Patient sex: M
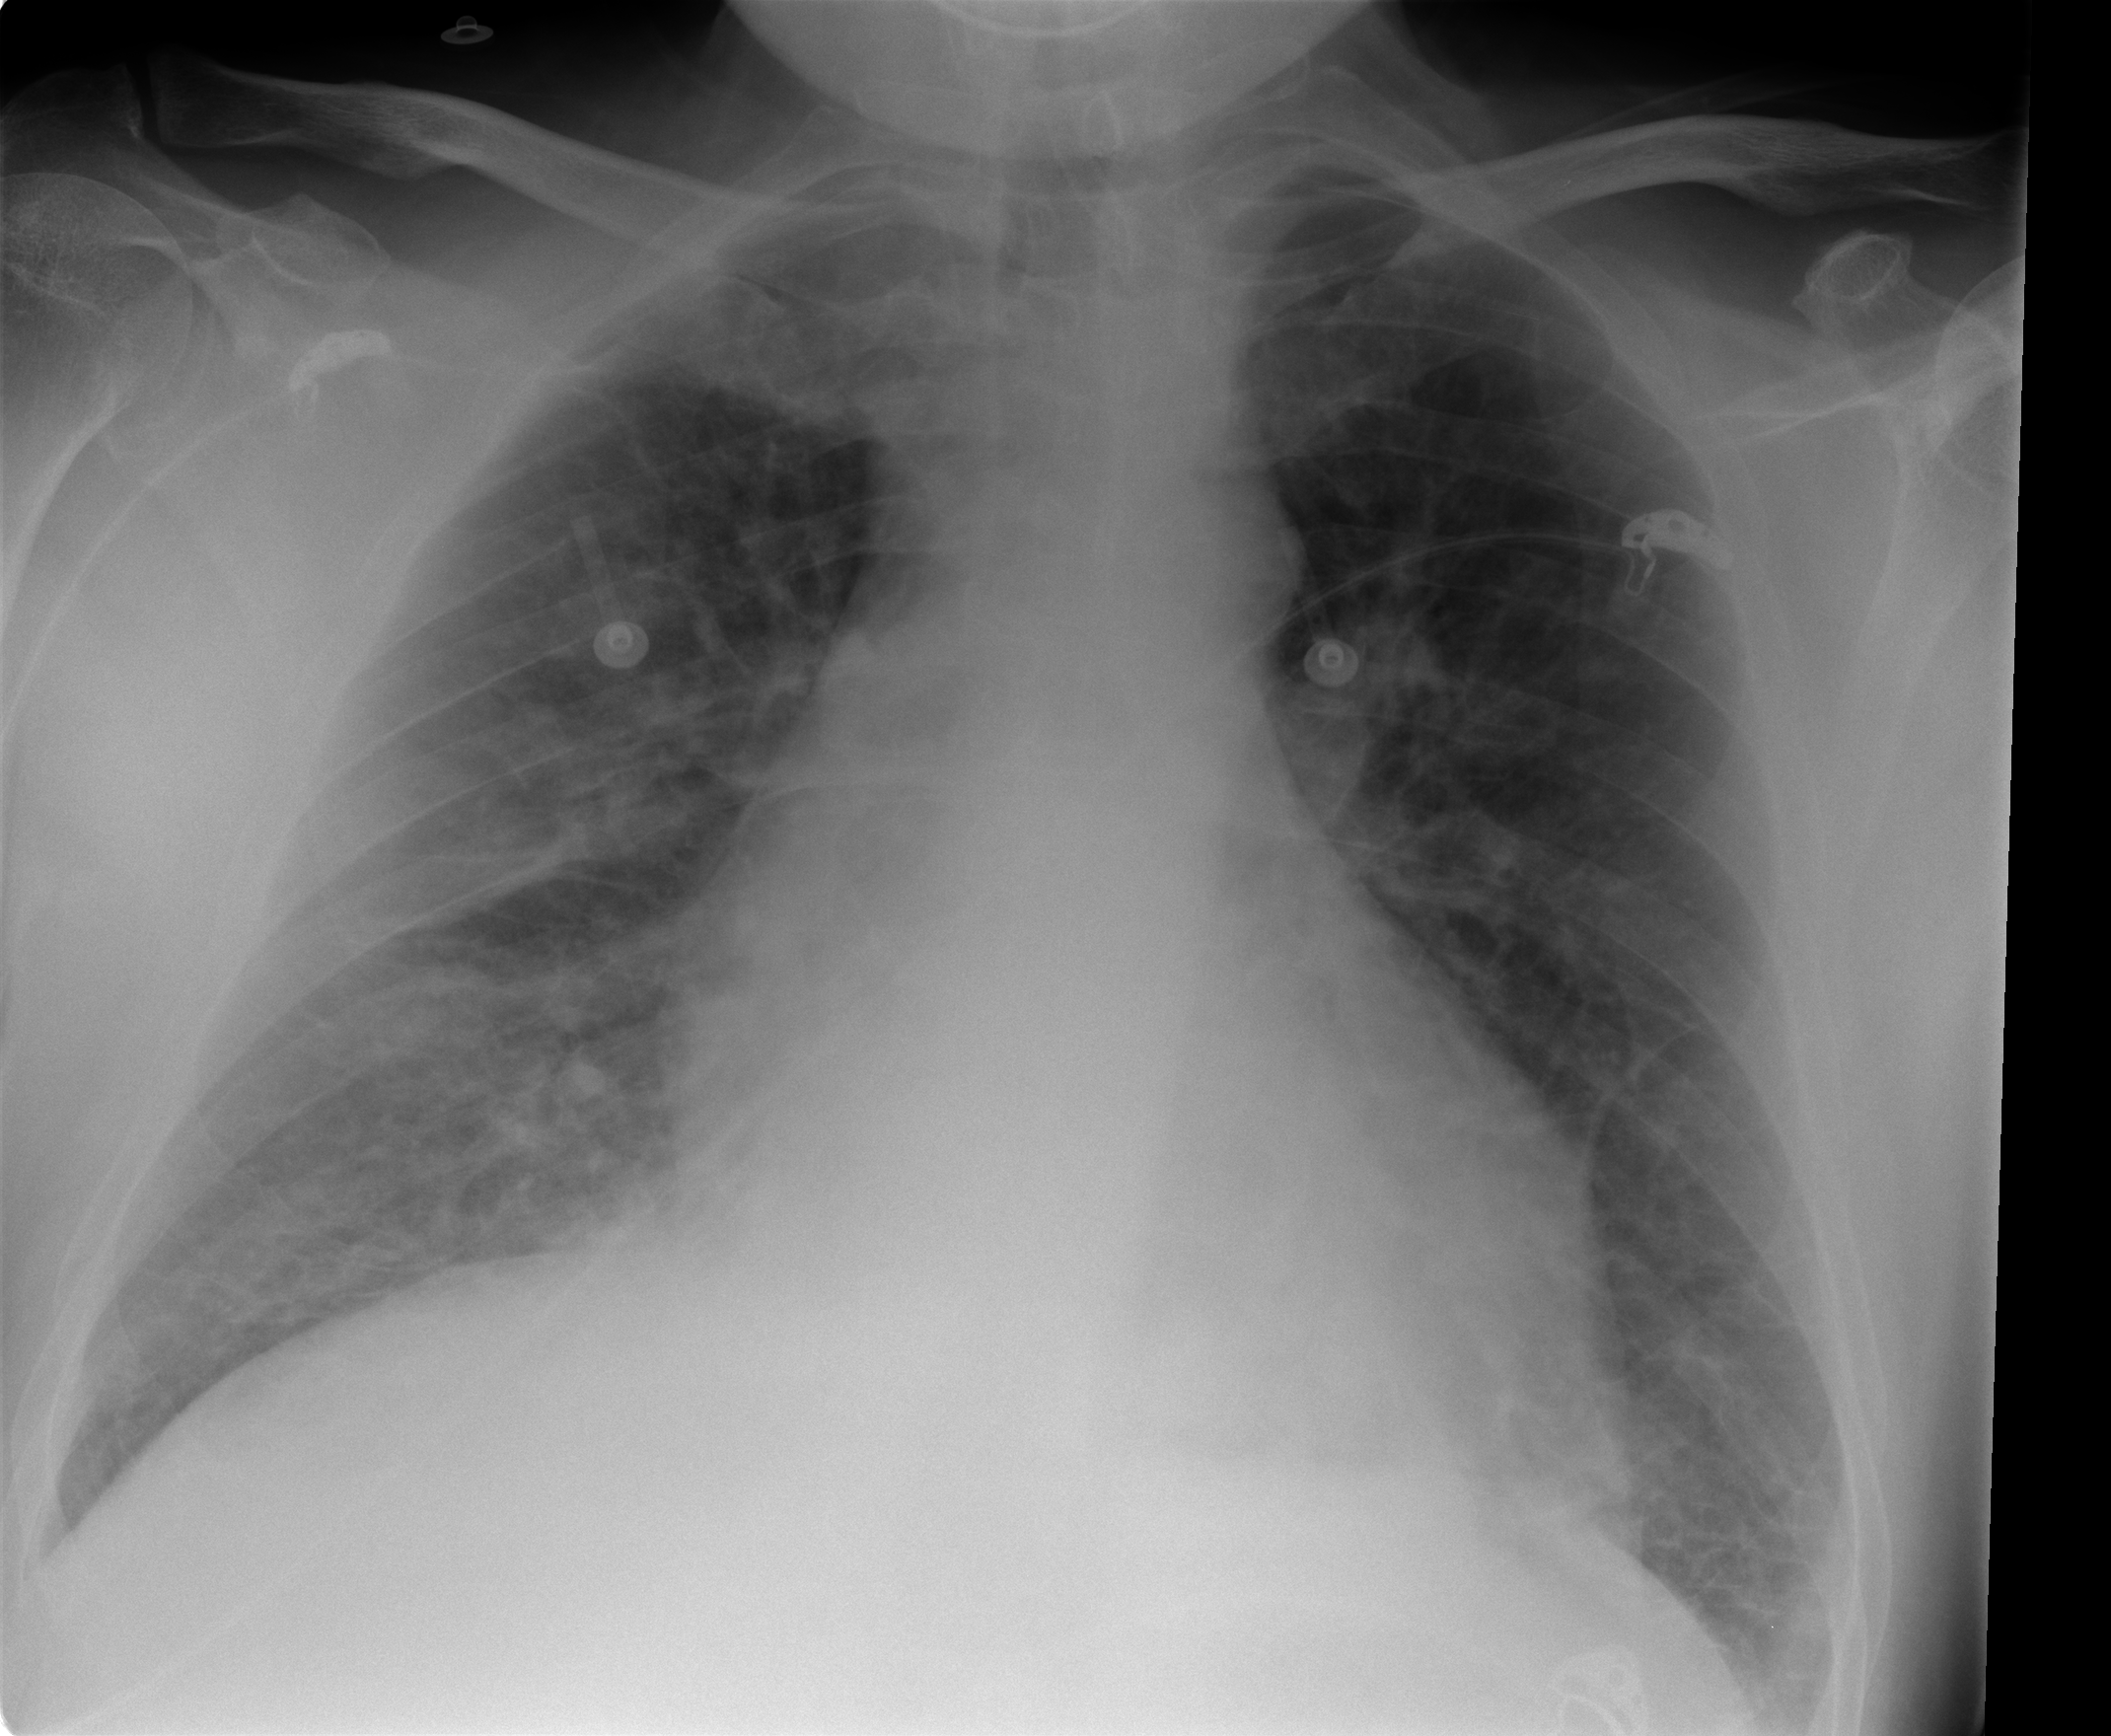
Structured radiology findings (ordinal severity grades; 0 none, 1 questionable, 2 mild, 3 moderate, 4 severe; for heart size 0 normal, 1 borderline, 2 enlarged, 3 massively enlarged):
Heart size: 2
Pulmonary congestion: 3
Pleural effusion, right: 0
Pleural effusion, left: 0
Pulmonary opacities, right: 0
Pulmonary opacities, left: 0
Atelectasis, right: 0
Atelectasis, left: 0